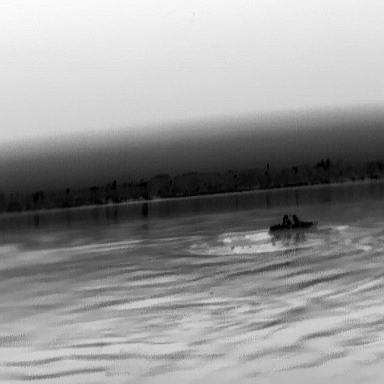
There is a canoe in the infrared image.